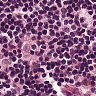
Metastatic tissue present: no